Question: I am using the 'DisplayMetrics' to get the display dimensions of the Android phone as follow:
'''
DisplayMetrics dm = new DisplayMetrics();
getWindowManager().getDefaultDisplay().getMetrics(dm);
int width = dm.widthPixels;
int height = dm.heightPixels;
'''
Results give me 'height=854, width=480'.
When I want the viewport to cover the whole screen as below, the viewport does not cover the complete display.
'''
GLES20.glViewport(0,0,480,854);
'''

Any explanations?
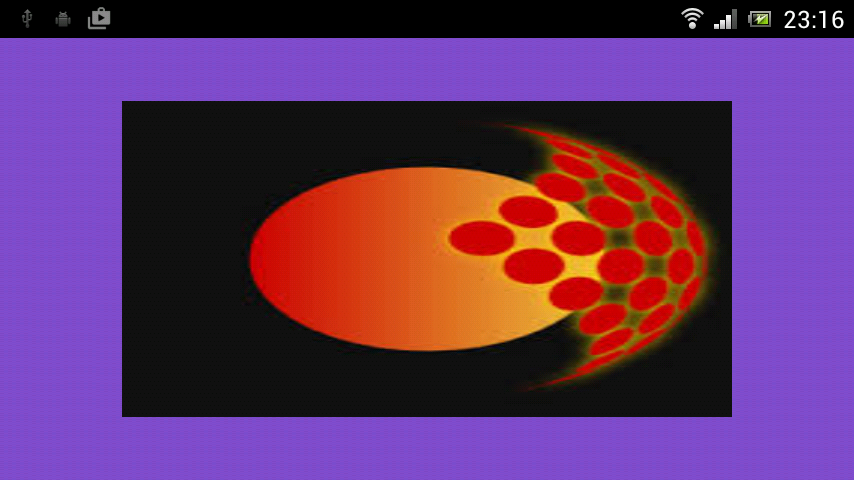
Answer: It looks like the quad does not cover the whole screen. OpenGL screen coordinates range from -1 to 1 on both axis. Make sure the quad has a width and height of 2 if your not using a projection matrix. If you are using a projection matrix adjust the projection matrix parameters to project the quad on the entire screen or scale the quad to fit the the screen with current projection matrix.